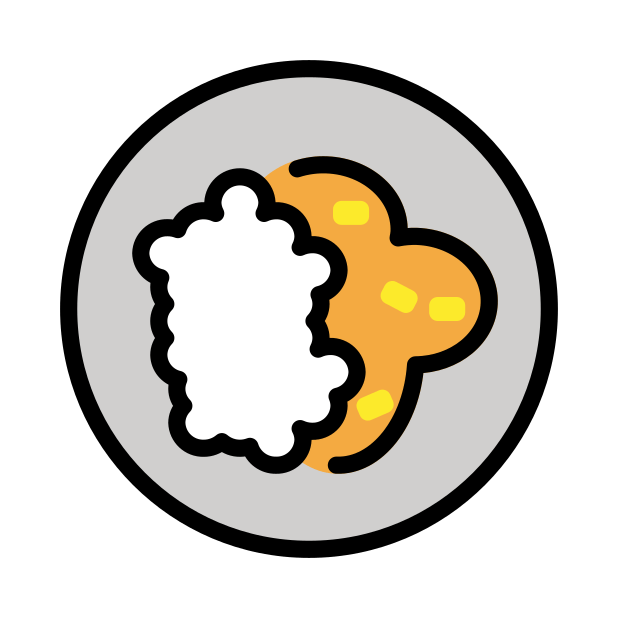
curry rice